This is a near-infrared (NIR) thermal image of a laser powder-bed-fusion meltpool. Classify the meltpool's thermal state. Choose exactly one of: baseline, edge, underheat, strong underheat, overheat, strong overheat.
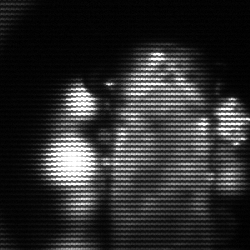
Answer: strong underheat